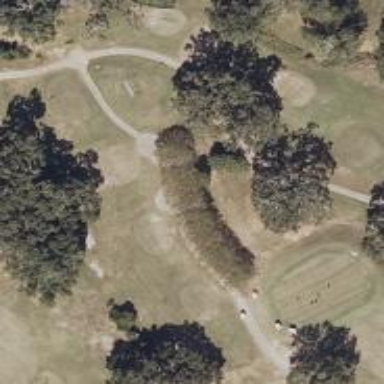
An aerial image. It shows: Golf cartpath that is also road path.